Question: First of all i apologize for my english neglect that i will explain all my problem.
First i want JCheckBox in the JTable i have.
I am retrieving student id and student name from database in column index 0 and 1. I want third column should be Absent/Present which will initially take whether student is present or absent by JCheckbox Value.
Here my code for JTable values :
'''
/*
* To change this template, choose Tools | Templates
* and open the template in the editor.
*/
package shreesai;
import java.sql.Connection;
import java.sql.PreparedStatement;
import java.sql.ResultSet;
import java.util.Vector;
/**
*
* @author Admin
*/
public class Attendance{
Connection con = Connectdatabase.ConnecrDb();
public Vector getEmployee()throws Exception
{
Vector<Vector<String>> employeeVector = new Vector<Vector<String>>();
PreparedStatement pre = con.prepareStatement("select studentid,name from student");
ResultSet rs = pre.executeQuery();
while(rs.next())
{
Vector<String> employee = new Vector<String>();
employee.add(rs.getString(1)); //Empid
employee.add(rs.getString(2));//name
employeeVector.add(employee);
}
if(con!=null)
con.close();
rs.close();
pre.close();
return employeeVector;
}
}
'''
'''
/*
* To change this template, choose Tools | Templates
* and open the template in the editor.
*/
package shreesai;
import static java.awt.Frame.MAXIMIZED_BOTH;
import java.util.Vector;
import javax.swing.JOptionPane;
/**
*
* @author Admin
*/
public class AttendanceGUI extends javax.swing.JFrame {
/**
* Creates new form AttendanceGUI
*/
private Vector<Vector<String>> data;
private Vector<String> header;
public AttendanceGUI() throws Exception {
this.setLocationRelativeTo(null);
setExtendedState(MAXIMIZED_BOTH);
Attendance att = new Attendance();
data = att.getEmployee();
header = new Vector<String>();
header.add("Student ID");
header.add("Student Name");
header.add("Absent/Present");
initComponents();
}
/**
* This method is called from within the constructor to initialize the form.
* WARNING: Do NOT modify this code. The content of this method is always
* regenerated by the Form Editor.
*/
@SuppressWarnings("unchecked")
// <editor-fold defaultstate="collapsed" desc="Generated Code">
private void initComponents() {
jScrollPane1 = new javax.swing.JScrollPane();
AttendanceT = new javax.swing.JTable();
setDefaultCloseOperation(javax.swing.WindowConstants.EXIT_ON_CLOSE);
AttendanceT.setModel(new javax.swing.table.DefaultTableModel(
data,header
));
jScrollPane1.setViewportView(AttendanceT);
javax.swing.GroupLayout layout = new javax.swing.GroupLayout(getContentPane());
getContentPane().setLayout(layout);
layout.setHorizontalGroup(
layout.createParallelGroup(javax.swing.GroupLayout.Alignment.LEADING)
.addGroup(layout.createSequentialGroup()
.addContainerGap()
.addComponent(jScrollPane1, javax.swing.GroupLayout.PREFERRED_SIZE, javax.swing.GroupLayout.DEFAULT_SIZE, javax.swing.GroupLayout.PREFERRED_SIZE)
.addContainerGap(397, Short.MAX_VALUE))
);
layout.setVerticalGroup(
layout.createParallelGroup(javax.swing.GroupLayout.Alignment.LEADING)
.addGroup(layout.createSequentialGroup()
.addContainerGap()
.addComponent(jScrollPane1, javax.swing.GroupLayout.PREFERRED_SIZE, javax.swing.GroupLayout.DEFAULT_SIZE, javax.swing.GroupLayout.PREFERRED_SIZE)
.addContainerGap(89, Short.MAX_VALUE))
);
pack();
}// </editor-fold>
/**
* @param args the command line arguments
*/
public static void main(String args[]) {
/* Set the Nimbus look and feel */
//<editor-fold defaultstate="collapsed" desc=" Look and feel setting code (optional) ">
/* If Nimbus (introduced in Java SE 6) is not available, stay with the default look and feel.
* For details see http://download.oracle.com/javase/tutorial/uiswing/lookandfeel/plaf.html
*/
try {
for (javax.swing.UIManager.LookAndFeelInfo info : javax.swing.UIManager.getInstalledLookAndFeels()) {
if ("Nimbus".equals(info.getName())) {
javax.swing.UIManager.setLookAndFeel(info.getClassName());
break;
}
}
} catch (ClassNotFoundException ex) {
java.util.logging.Logger.getLogger(AttendanceGUI.class.getName()).log(java.util.logging.Level.SEVERE, null, ex);
} catch (InstantiationException ex) {
java.util.logging.Logger.getLogger(AttendanceGUI.class.getName()).log(java.util.logging.Level.SEVERE, null, ex);
} catch (IllegalAccessException ex) {
java.util.logging.Logger.getLogger(AttendanceGUI.class.getName()).log(java.util.logging.Level.SEVERE, null, ex);
} catch (javax.swing.UnsupportedLookAndFeelException ex) {
java.util.logging.Logger.getLogger(AttendanceGUI.class.getName()).log(java.util.logging.Level.SEVERE, null, ex);
}
//</editor-fold>
/* Create and display the form */
java.awt.EventQueue.invokeLater(new Runnable() {
public void run() {
try{
new AttendanceGUI().setVisible(true);
}
catch(Exception e){
JOptionPane.showMessageDialog(null,e);
}
}
});
}
// Variables declaration - do not modify
private javax.swing.JTable AttendanceT;
private javax.swing.JScrollPane jScrollPane1;
// End of variables declaration
}
'''
My problemis that I can't add a 'JCheckBox' in front of every student I have seen 'JTabel' model, renderer and all but I don't get anything. I want something like this...

I've search for this stuff for a couple of weeks but did bot get anything suitable for this
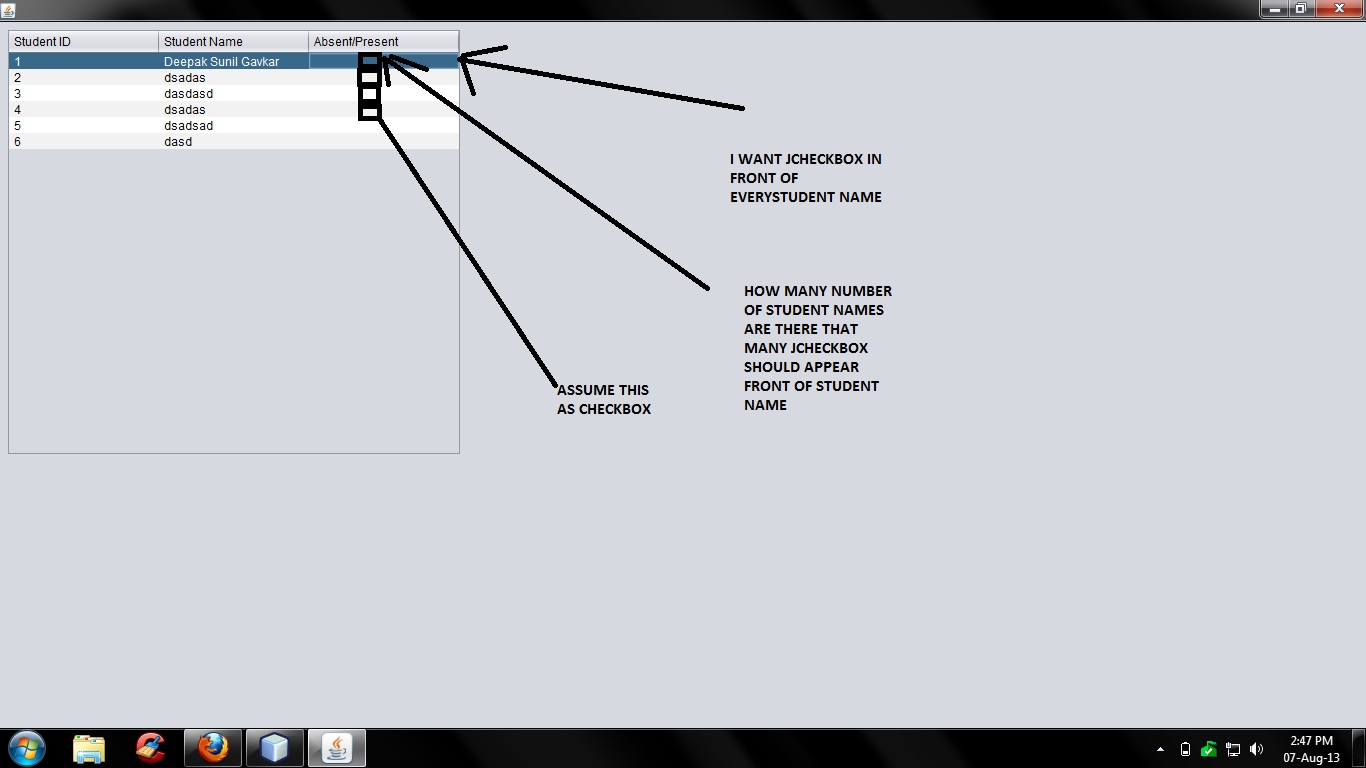
Answer: Start with <URL>.
Your table model needs several things.
1. It needs to return Boolean.class from the getColumnClass method for the appropriate column. You will need to override this method.
2. The method isCellEditable will need to return true for the table column you want to make editable (so the user can change the value of the column)
3. You're table model will need to be capable of holding the value for the column
4. Make sure you pass a valid value for the boolean column for the row, otherwise it will be null

'''
import java.awt.EventQueue;
import java.util.Vector;
import javax.swing.JFrame;
import javax.swing.JScrollPane;
import javax.swing.JTable;
import javax.swing.UIManager;
import javax.swing.UnsupportedLookAndFeelException;
import javax.swing.table.DefaultTableModel;
public class TableTest {
public static void main(String[] args) {
new TableTest();
}
public TableTest() {
startUI();
}
public void startUI() {
EventQueue.invokeLater(new Runnable() {
@Override
public void run() {
try {
UIManager.setLookAndFeel(UIManager.getSystemLookAndFeelClassName());
} catch (ClassNotFoundException | InstantiationException | IllegalAccessException | UnsupportedLookAndFeelException ex) {
ex.printStackTrace();
}
MyTableModel model = new MyTableModel();
model.addRow(new Object[]{0, "Brian", false});
model.addRow(new Object[]{1, "Ned", false});
model.addRow(new Object[]{2, "John", false});
model.addRow(new Object[]{3, "Drogo", false});
JTable table = new JTable(model);
JFrame frame = new JFrame("Testing");
frame.setDefaultCloseOperation(JFrame.EXIT_ON_CLOSE);
frame.add(new JScrollPane(table));
frame.pack();
frame.setLocationRelativeTo(null);
frame.setVisible(true);
}
});
}
public class MyTableModel extends DefaultTableModel {
public MyTableModel() {
super(new String[]{"ID", "Name", "Present"}, 0);
}
@Override
public Class<?> getColumnClass(int columnIndex) {
Class clazz = String.class;
switch (columnIndex) {
case 0:
clazz = Integer.class;
break;
case 2:
clazz = Boolean.class;
break;
}
return clazz;
}
@Override
public boolean isCellEditable(int row, int column) {
return column == 2;
}
@Override
public void setValueAt(Object aValue, int row, int column) {
if (aValue instanceof Boolean && column == 2) {
System.out.println(aValue);
Vector rowData = (Vector)getDataVector().get(row);
rowData.set(2, (boolean)aValue);
fireTableCellUpdated(row, column);
}
}
}
}
'''
Ps- I would HIGHLY recommend you avoid form editors until you have a better understanding of how Swing works - IMHO